Question: I am having a problem while a record is inserted into a table.
each parking_cost is inserted after its related record. It should be with its record. why is this happening?
Any ideas ?
Regards.
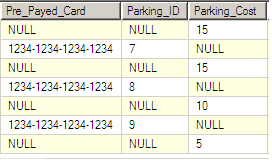
Answer: If you are doing two separate queries to populate the row in the table, the first query needs to be an INSERT, the second query needs to be an UPDATE, eg:
'''
INSERT INTO Customers (Pre_Payed_Card, Parking_ID) VALUES ('1234', 1)
'''
Then
'''
UPDATE Customers SET Parking_Cost = <cost> WHERE Parking_ID = 1
'''
An INSERT will always create a new row; two INSERT queries for the same logical entity will result in two separate rows like you have in the screenshot.
Update: re-reading that query, you're probably after something like
'''
UPDATE Customers SET Parking_Cost = p.Parking_Cost
FROM Customers c INNER JOIN Parking p ON c.Parking_ID = p.Parking_ID
WHERE c.Parking_ID = 1
'''